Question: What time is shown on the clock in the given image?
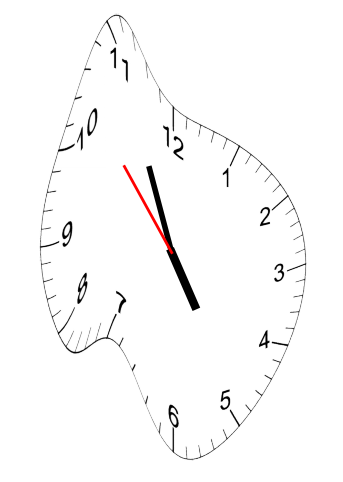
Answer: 04:55:53